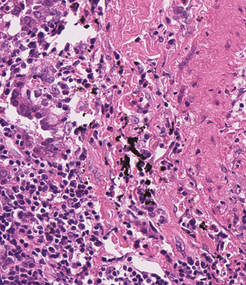
Tumor epithelial tissue: yes
Tumor-associated stroma tissue: yes
Normal tissue: no